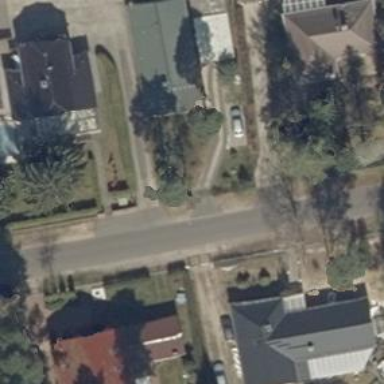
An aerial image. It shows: Driveway leading to service road.